Question: '''
Retrofit retrofit = new Retrofit.Builder().baseUrl(Api.Q_BASE)
.addConverterFactory(GsonConverterFactory.create()).client(client).build();
Api.ApiInter inter = retrofit.create(Api.ApiInter.class);
Call<JSONObject> call = inter.getMovieData(sortType[0], Api.P_KEY);
call.enqueue(new Callback<JSONObject>() {
@Override
public void onResponse(Call<JSONObject> call, Response<JSONObject> response) {
/* */
}
@Override
public void onFailure(Call<JSONObject> call, Throwable t) {
Log.d(LOG_TAG, "failed to get response.");
}
});
'''
/
'''
public class Api {
public static final String Q_BASE = "http://api.themoviedb.org/";
public static final String Q_KEY = "api_key";
public static final String Q_RESULT = "results";
public static final String Q_POSTER_PATH = "poster_path";
public static final String Q_TITLE = "title";
public static final String Q_OVERVIEW = "overview";
public static final String Q_DATE = "release_date";
public static final String Q_VOTE_AVERAGE = "vote_average";
public static final String P_KEY = "This is private key";
public static final String REQUEST = "GET";
public static final String I_BASE = "http://image.tmdb.org/";
public static final String P_POSTER_SIZE = "w185";
public interface ApiInter {
@GET("3/movie/{sort}")
Call<JSONObject> getMovieData(@Path("sort") String sort, @Query("api_key") String key);
@GET("t/p/{size}/{url}")
Call<Bitmap> getMoviePoster(@Path("size") String size, @Path("url") String url);
}
}
'''
[
When I debugged my app, response.body() always retruned only "{}". And if I change Call's element, return values will be null. I don't know the reason.
I want to get JSON data. How I fix that?
May I set okhttp client? or change Call's return type?
Please give me the answer.
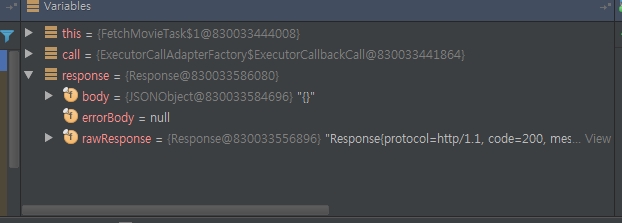
Answer: It is a very simple mistake.
If you have a problem like me, check this 3 things.
1. Your retrofit converter is Gson.
2. Your api interface method returns Call<JSONObjcet>
3. request is successful but response.body() is just "{}"
retrofit uses GsonConverter. So we need to use jsonObject in package 'com.google.gson'.
You must change 'JSONObject' to 'JsonObject'